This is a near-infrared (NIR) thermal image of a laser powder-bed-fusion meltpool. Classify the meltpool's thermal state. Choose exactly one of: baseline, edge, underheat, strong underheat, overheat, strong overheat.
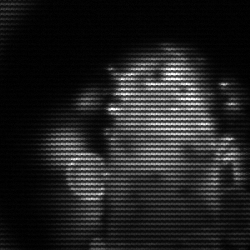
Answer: strong underheat